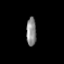
Tissue: prostate
Cell type: T cells
Senescence score: 0.3053
Nuclear area (px): 276
Mean DAPI intensity: 138.243